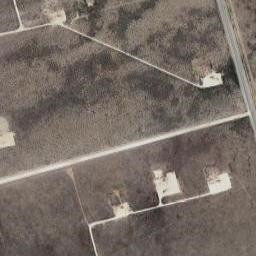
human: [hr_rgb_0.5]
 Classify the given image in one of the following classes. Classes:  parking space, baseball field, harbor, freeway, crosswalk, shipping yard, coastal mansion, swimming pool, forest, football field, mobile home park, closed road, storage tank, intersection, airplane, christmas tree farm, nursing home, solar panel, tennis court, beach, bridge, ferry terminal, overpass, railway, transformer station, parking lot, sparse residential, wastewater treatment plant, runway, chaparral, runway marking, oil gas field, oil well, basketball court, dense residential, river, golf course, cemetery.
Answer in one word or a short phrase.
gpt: oil gas field